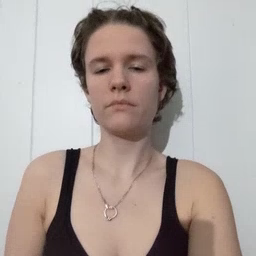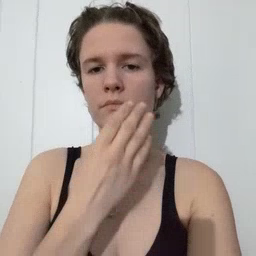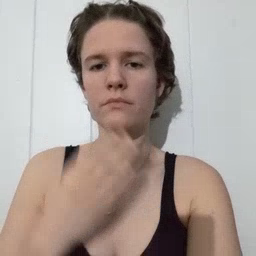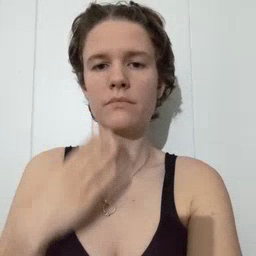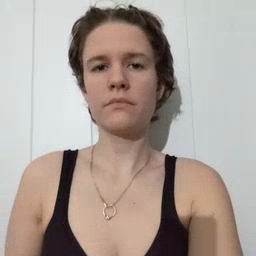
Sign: napkin